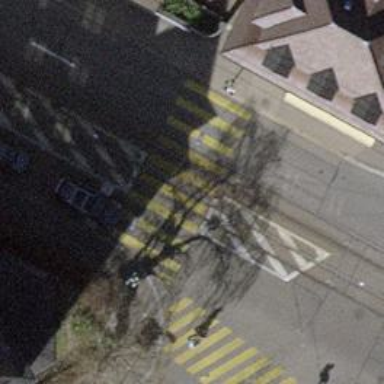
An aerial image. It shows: Zebra crossing with traffic signals. The crossing is marked by traffic lights.